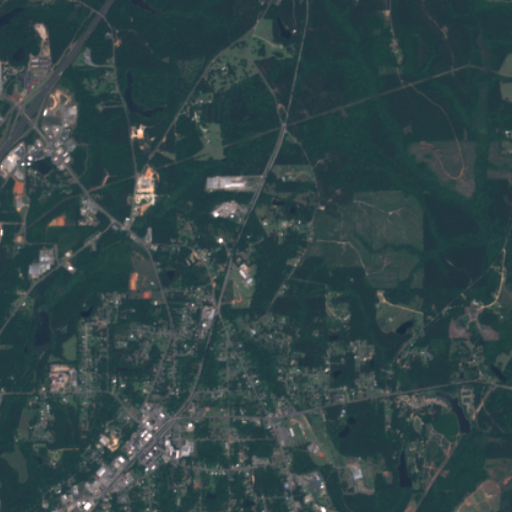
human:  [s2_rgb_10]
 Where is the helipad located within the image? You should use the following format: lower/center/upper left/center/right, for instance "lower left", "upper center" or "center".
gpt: The helipad is located in the lower center of the image.
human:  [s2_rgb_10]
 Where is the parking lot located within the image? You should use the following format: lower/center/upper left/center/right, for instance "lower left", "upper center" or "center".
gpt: The parking lot is located in the lower left of the image.
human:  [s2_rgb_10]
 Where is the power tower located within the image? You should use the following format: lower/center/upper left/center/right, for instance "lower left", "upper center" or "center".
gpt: The power tower is located in the lower right of the image.
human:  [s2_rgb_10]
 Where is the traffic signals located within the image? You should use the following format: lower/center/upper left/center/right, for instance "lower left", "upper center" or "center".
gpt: The traffic signals is located in the lower left of the image.
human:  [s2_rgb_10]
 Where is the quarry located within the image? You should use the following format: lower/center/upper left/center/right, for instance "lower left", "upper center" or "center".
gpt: There is no quarry in the image.